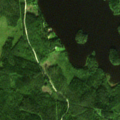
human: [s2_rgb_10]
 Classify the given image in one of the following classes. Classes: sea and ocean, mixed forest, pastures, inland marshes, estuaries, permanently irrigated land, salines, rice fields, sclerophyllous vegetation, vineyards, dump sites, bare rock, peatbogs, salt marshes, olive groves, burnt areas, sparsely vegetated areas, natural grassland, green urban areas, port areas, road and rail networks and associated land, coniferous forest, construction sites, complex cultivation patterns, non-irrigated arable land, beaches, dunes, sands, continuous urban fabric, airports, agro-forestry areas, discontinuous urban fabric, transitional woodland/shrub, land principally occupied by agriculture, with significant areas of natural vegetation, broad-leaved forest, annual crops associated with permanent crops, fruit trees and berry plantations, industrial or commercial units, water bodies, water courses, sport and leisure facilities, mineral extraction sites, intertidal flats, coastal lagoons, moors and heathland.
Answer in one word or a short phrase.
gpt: land principally occupied by agriculture, with significant areas of natural vegetation, coniferous forest, mixed forest, transitional woodland/shrub, water bodies